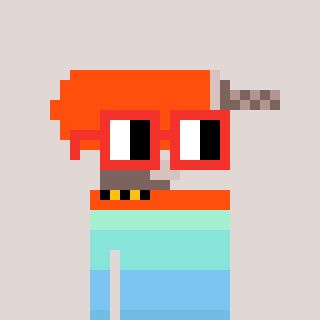
a pixel art character with square red glasses, a drill-shaped head and a grayscale-colored body on a warm background